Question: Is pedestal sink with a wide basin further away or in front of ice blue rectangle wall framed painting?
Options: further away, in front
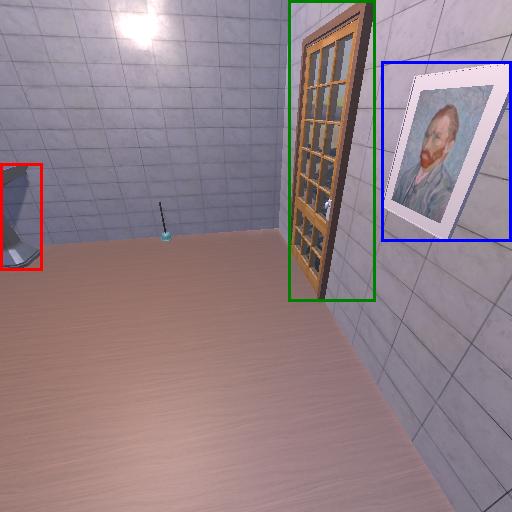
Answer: further away